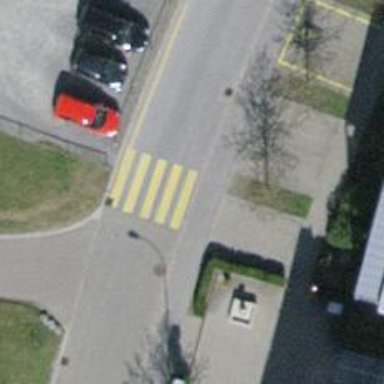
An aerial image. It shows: Marked crossing with zebra stripes on the road.